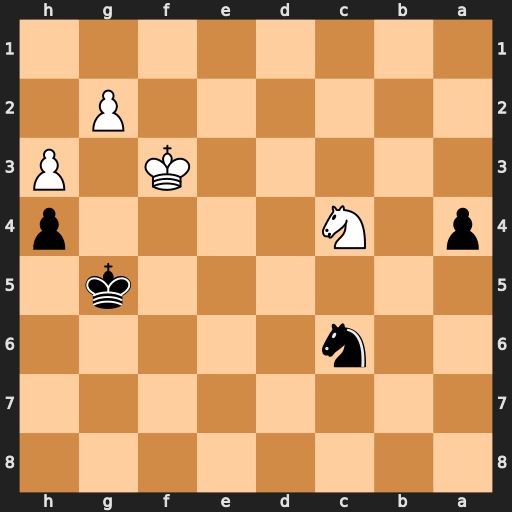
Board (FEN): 8/8/2n5/6k1/p1N4p/5K1P/6P1/8
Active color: b
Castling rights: -
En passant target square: -
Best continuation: Ne5+ Nxe5 a3